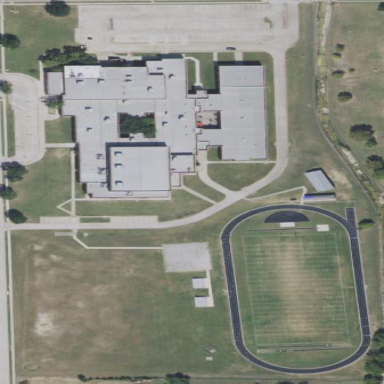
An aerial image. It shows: School.